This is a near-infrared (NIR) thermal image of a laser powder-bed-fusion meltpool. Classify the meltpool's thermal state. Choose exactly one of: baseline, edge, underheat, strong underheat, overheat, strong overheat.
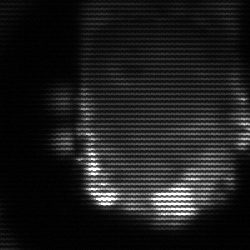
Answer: baseline